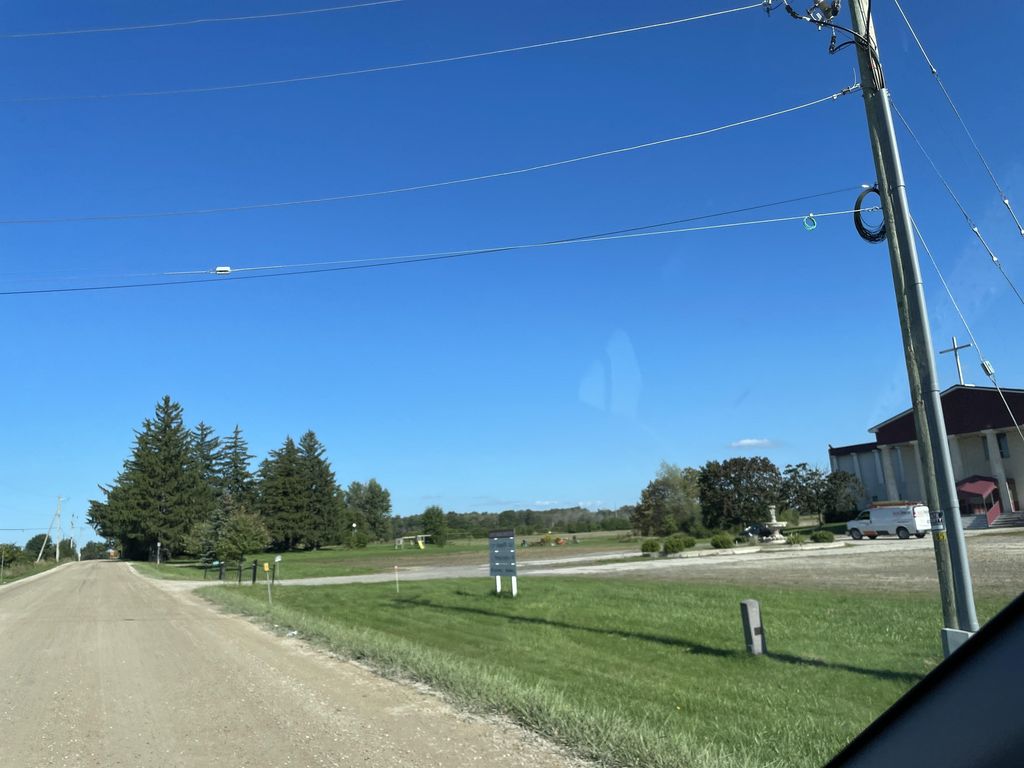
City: kitchener-waterloo